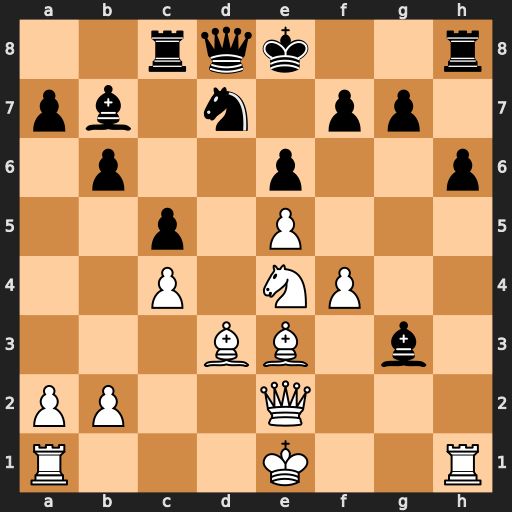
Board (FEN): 2rqk2r/pb1n1pp1/1p2p2p/2p1P3/2P1NP2/3BB1b1/PP2Q3/R3K2R
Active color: w
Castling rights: KQk
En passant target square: -
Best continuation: Nxg3 Bxh1 Nxh1